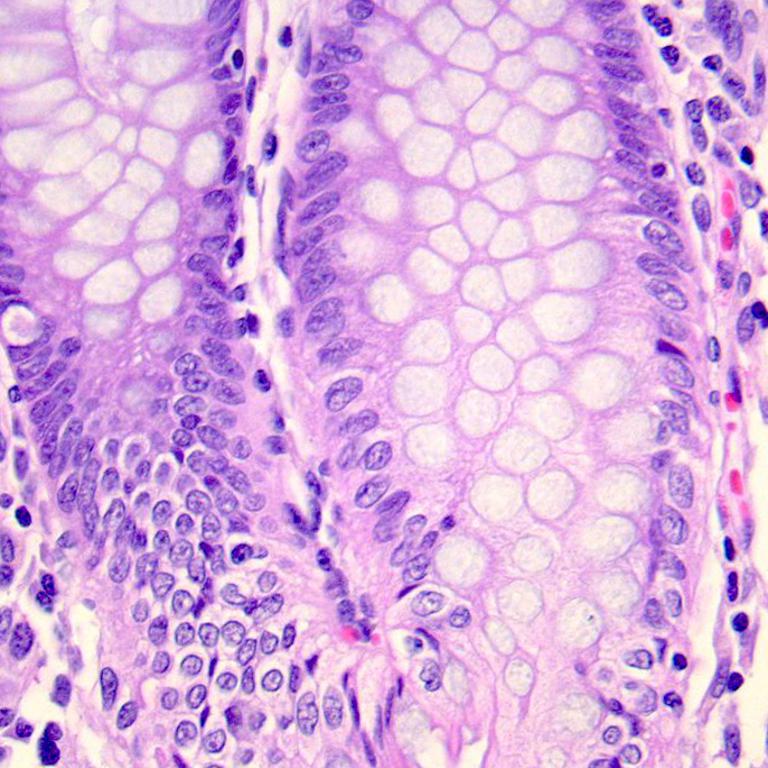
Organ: colon
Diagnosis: benign